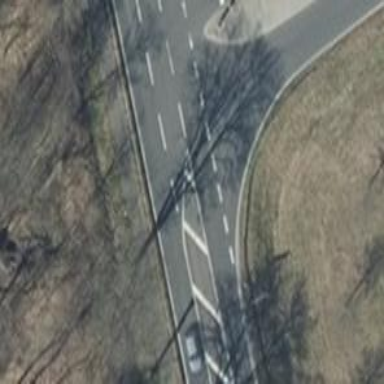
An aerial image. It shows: Primary highway with asphalt surface and cycle track on the right side.